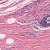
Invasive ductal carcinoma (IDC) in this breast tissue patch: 0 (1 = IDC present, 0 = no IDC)